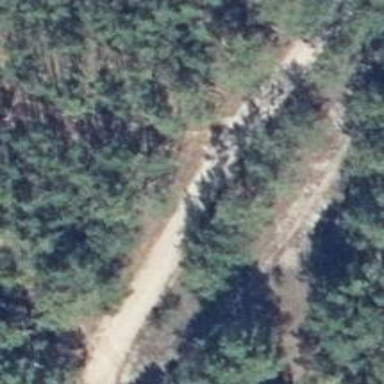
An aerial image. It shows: Sandy track road with grade4 tracktype.